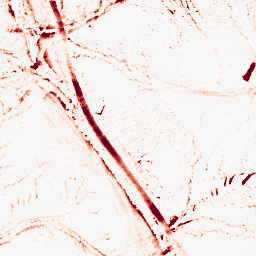
Category: morphological
Decomposition family: morphological
Decomposition parameters: operation: opening
size: 5
Upsampling method: quadratic
Upsampling parameters: scale: 4
Upsampling scale: 4